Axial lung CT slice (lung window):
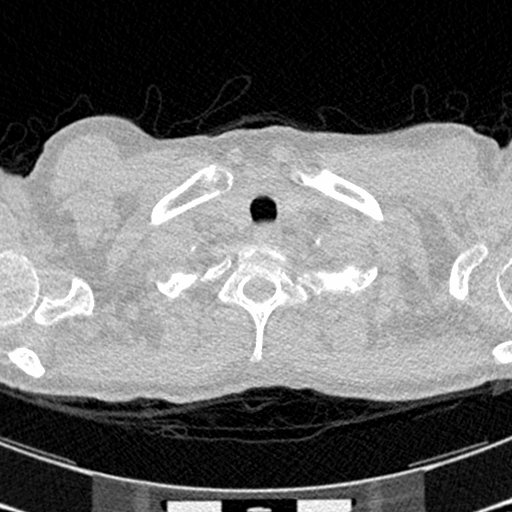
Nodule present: no